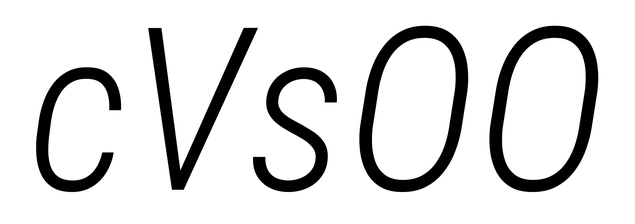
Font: Roboto-Italic_Condensed_Light_Italic